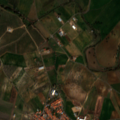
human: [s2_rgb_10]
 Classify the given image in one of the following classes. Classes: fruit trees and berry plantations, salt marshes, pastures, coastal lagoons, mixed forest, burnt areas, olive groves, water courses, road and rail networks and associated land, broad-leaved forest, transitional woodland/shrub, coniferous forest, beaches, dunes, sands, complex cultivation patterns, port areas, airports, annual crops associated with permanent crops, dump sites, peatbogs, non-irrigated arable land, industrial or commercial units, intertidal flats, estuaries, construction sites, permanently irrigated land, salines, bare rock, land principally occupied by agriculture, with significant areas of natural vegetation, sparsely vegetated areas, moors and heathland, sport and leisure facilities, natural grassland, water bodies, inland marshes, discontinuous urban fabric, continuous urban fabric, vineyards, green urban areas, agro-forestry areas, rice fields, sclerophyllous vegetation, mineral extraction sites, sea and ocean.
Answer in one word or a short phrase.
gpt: discontinuous urban fabric, non-irrigated arable land, olive groves, annual crops associated with permanent crops